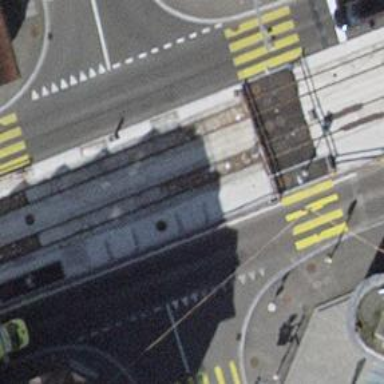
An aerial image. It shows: Crossing for the railway.